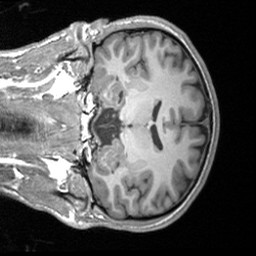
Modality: T1w
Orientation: coronal
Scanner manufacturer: siemens
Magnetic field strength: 3 T
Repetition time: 1.9 s
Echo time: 0.00226 s